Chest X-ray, PA view. Patient: 56 years old, sex M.
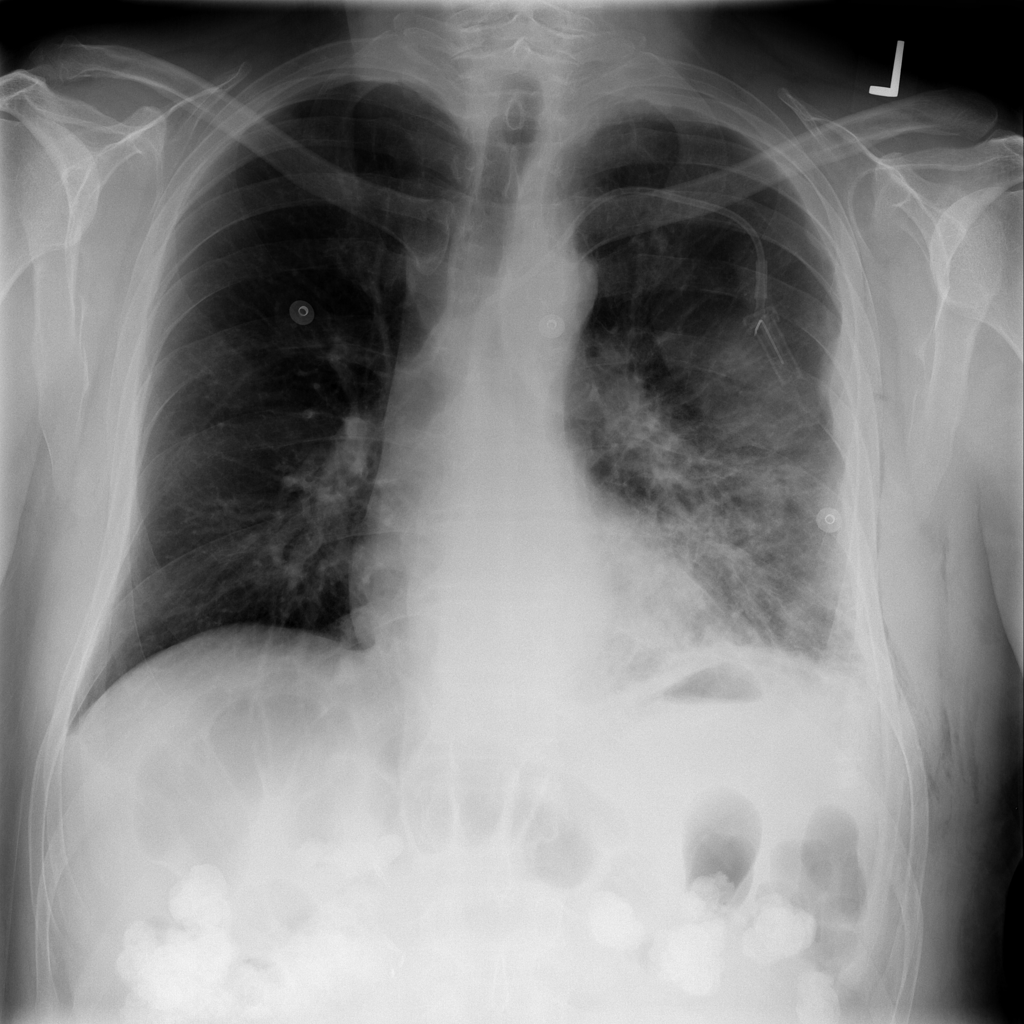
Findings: Effusion, Infiltration, Pleural_Thickening